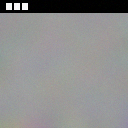
Screen state: on